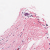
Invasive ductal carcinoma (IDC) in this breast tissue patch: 0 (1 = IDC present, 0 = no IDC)